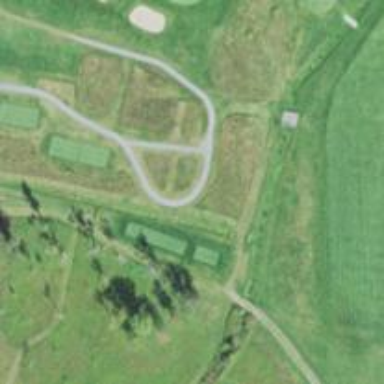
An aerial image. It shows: Service road designated as golf cart path.